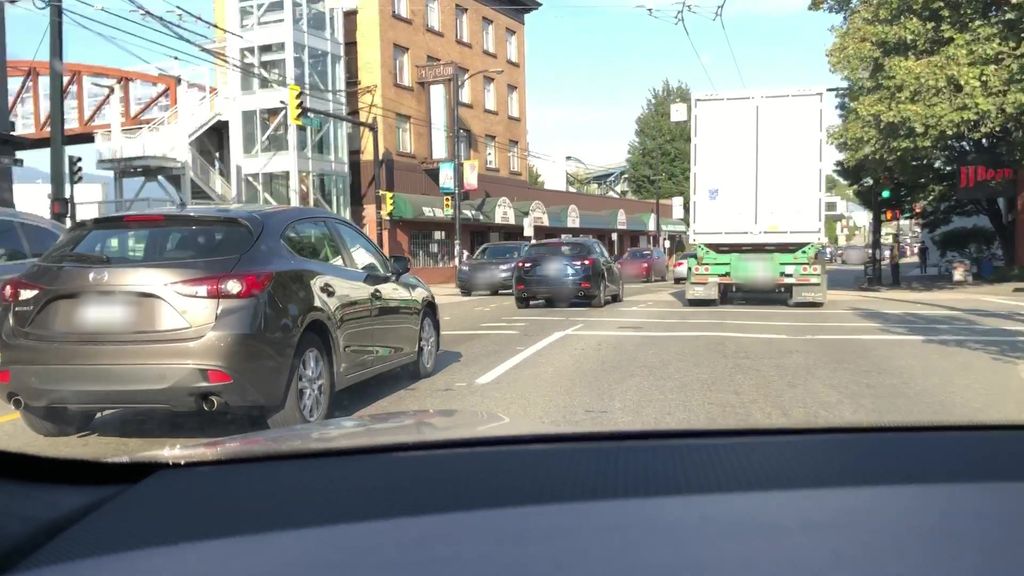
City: vancouver